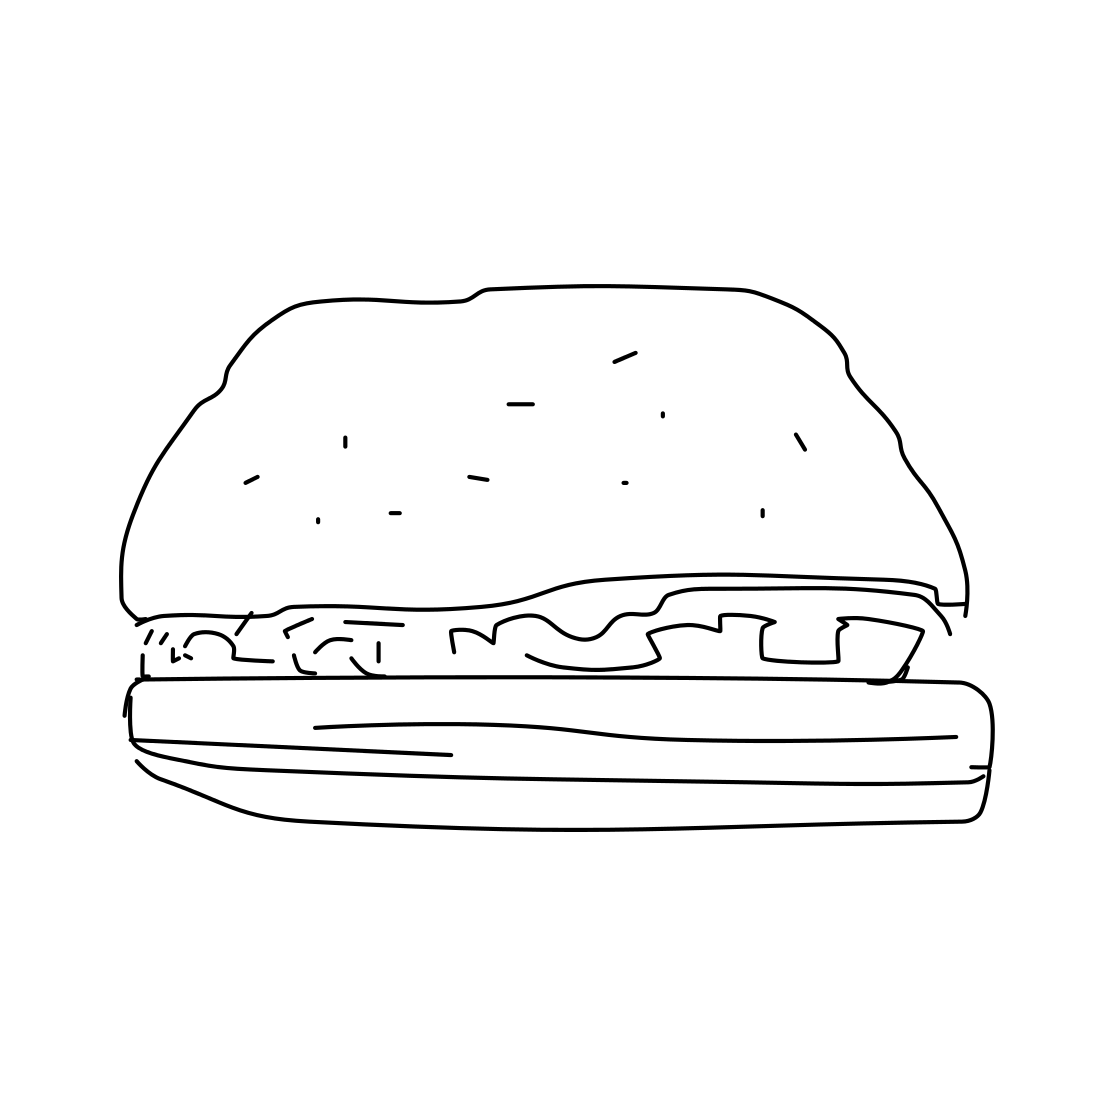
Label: hamburger